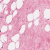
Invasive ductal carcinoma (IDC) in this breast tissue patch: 0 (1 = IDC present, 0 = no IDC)